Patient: sex M, age 52
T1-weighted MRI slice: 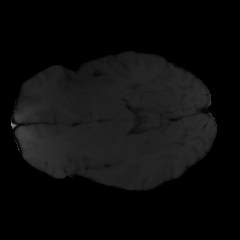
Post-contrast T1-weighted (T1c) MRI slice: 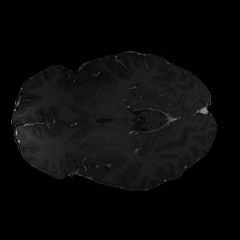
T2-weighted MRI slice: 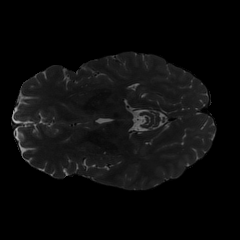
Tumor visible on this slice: no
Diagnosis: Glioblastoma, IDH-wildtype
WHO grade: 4